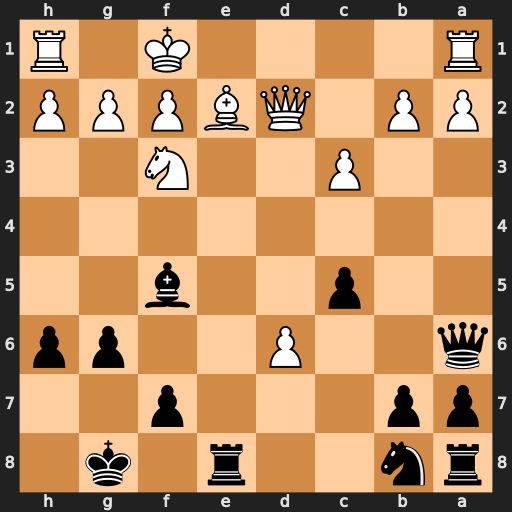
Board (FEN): rn2r1k1/pp3p2/q2P2pp/2p2b2/8/2P2N2/PP1QBPPP/R4K1R
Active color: b
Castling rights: -
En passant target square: -
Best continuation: Rxe2 Qxe2 Bd3 Qxd3 Qxd3+